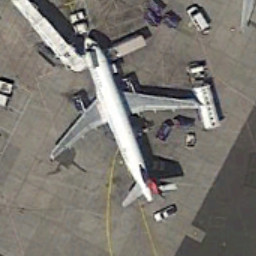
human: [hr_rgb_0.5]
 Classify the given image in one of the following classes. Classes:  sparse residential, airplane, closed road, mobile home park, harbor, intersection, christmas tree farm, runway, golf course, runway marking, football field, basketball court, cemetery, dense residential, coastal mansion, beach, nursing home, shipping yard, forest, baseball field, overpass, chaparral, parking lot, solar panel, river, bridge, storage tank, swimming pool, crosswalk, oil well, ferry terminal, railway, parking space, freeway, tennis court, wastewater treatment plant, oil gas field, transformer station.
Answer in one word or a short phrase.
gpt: airplane